Question: Been trying to follow a guide about how you make a simple drop down menu with html/css/jquery but the end result is totally messed up and I simply have no clue why.

For some reason, there this empty space to the left of the drop-down menu that I do not know why it is there or how I get rid of it... Help would be much appreciated.
HMTL:
'''
<html>
<head>
<meta charset="UTF-8" />
<title></title>
<link rel="stylesheet" type="text/css" href="test.css">
</head>
<body>
<ul>
<li><a href="#">Home</a></li>
<li><a href="#">About</a></li>
<li><a href="#">Links</a>
<ul>
<li><a href="#">First </a></li>
<li><a href="#">Second</a></li>
<li><a href="#">Third </a></li>
<li><a href="#">Fourth</a></li>
<li><a href="#">Fifth</a>
<ul>
<li><a href="#">First</a></li>
<li><a href="#">Second</a></li>
<li><a href="#">Third</a></li>
<li><a href="#">Fourth</a></li>
<li><a href="#">Fifth</a></li>
</ul>
</li>
</ul>
</li>
<li><a href="#">Examples</a></li>
<li><a href="#">Contact</a></li>
</ul>
<div class="clr"></div>
<script src="jquery.js" type="text/javascript"></script>
<script src="test.js" type="text/javascript"></script>
</body>
</html>
'''
CSS:
'''
.clr {clear: both:}
ul {
list-style: none;
}
ul li {
float: left;
position: relative;
}
ul li a {
width: 118px;
display: block;
border: 1px solid #ddd;
height: 50px;
line-height: 30px;
text-align: center;
text-decoration: none;
color: #1787cf;
background: #fff;
}
ul li a:hover {
background: #1787cf;
color: #fff;
}
li ul {
display: none;
}
li ul li {
float: left;
}
li:hover > ul {
position: absolute;
top: 52px;
left: 0;
box-shadow: 0 2px 2px rgba(0,0,0,.2);
}
li ul li:hover > ul {
position: absolute;
top: 0;
left: 120px;
box-shadow: 0 2px 2px rgba(0,0,0,.2);
}
'''
JQuery:
'''
(function(){
$('ul li').hover(function() {
$(this).children('ul').slideDown();
}, function() {
$(this).children('ul').slideUp().css('display', 'none');
});
})();
'''
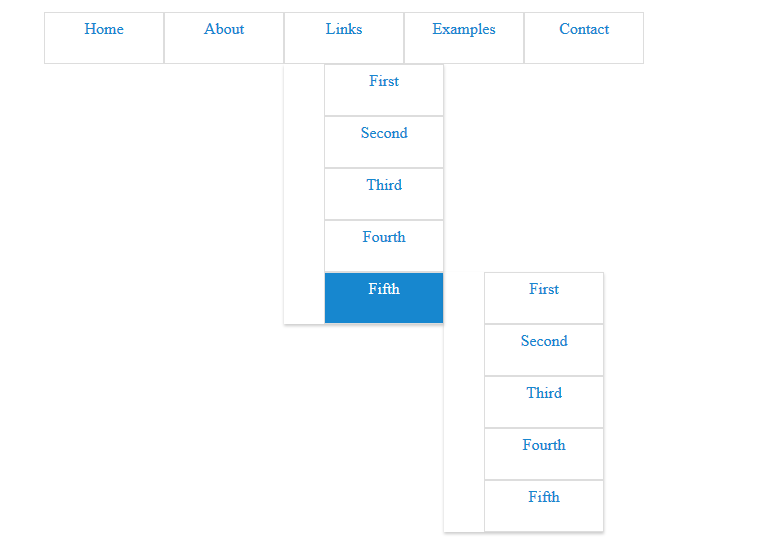
Answer: Remove the margin and padding on the children items. Try this:
'''
ul li ul,
ul li ul li {
margin: 0;
padding: 0;
}
'''